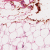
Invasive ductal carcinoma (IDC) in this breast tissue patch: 0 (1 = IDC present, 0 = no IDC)